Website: home-depot
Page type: review-order
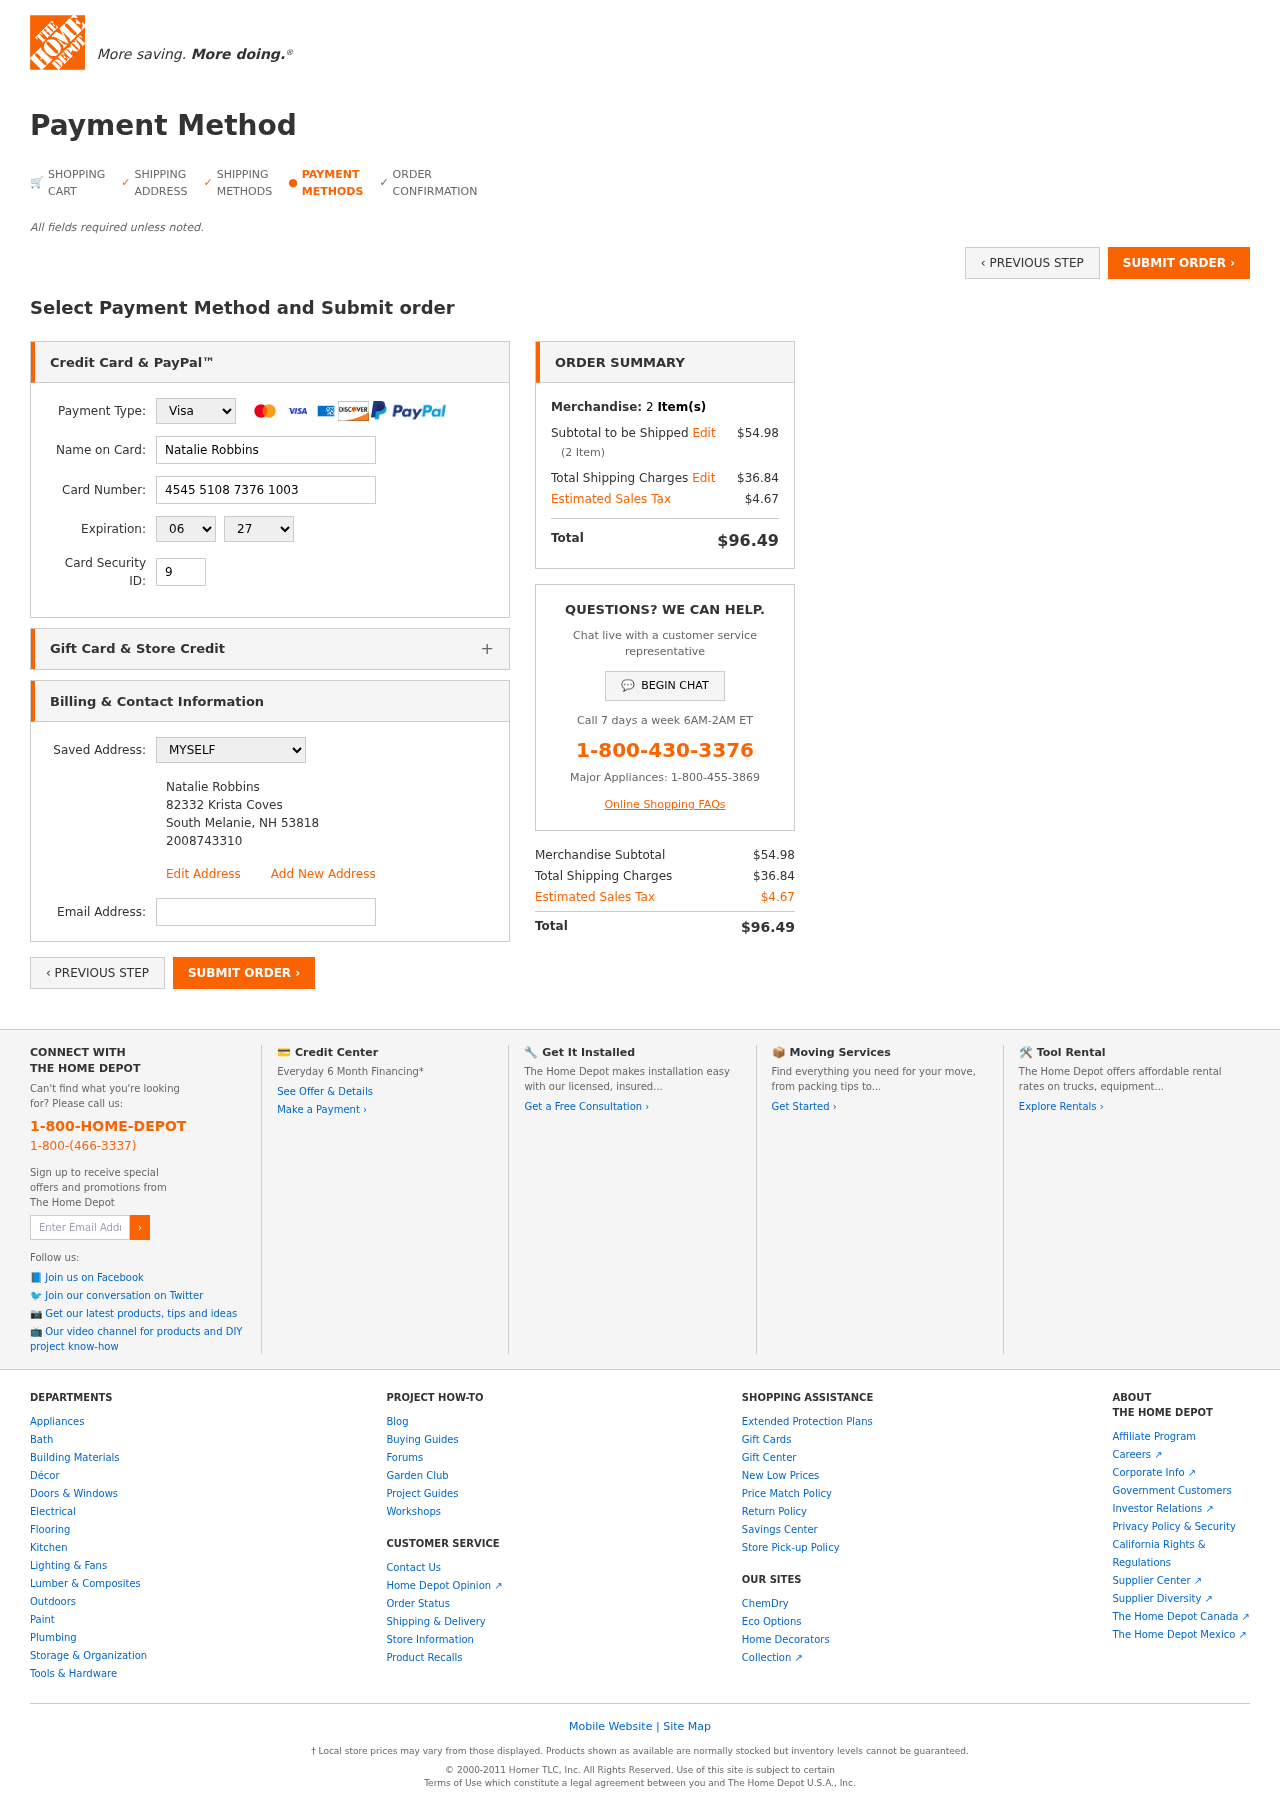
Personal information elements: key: PII_CARD_CVV
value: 980
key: PII_CARD_EXPIRY_MONTH
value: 06
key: PII_CARD_EXPIRY_YEAR
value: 27
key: PII_CARD_NUMBER
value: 4545 5108 7376 1003
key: PII_CARD_TYPE
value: Visa
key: PII_EMAIL
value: natalie_robbins@hotmail.com
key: PII_FULLNAME
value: Natalie Robbins
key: PII_FULLNAME2
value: Natalie Robbins
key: PII_STREET2
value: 82332 Krista Coves
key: PII_CITY2
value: South Melanie
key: PII_STATE_ABBR2
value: NH
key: PII_POSTCODE2
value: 53818
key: PII_PHONE2
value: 2008743310
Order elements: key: ORDER_NUM_ITEMS
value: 2
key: ORDER_SUBTOTAL
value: $54.98
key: ORDER_NUM_ITEMS2
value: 2
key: ORDER_SHIPPING_COST
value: $36.84
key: ORDER_TAX
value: $4.67
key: ORDER_TOTAL
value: $96.49
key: ORDER_SUBTOTAL2
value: $54.98
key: ORDER_SHIPPING_COST2
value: $36.84
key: ORDER_TAX2
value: $4.67
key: ORDER_TOTAL2
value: $96.49